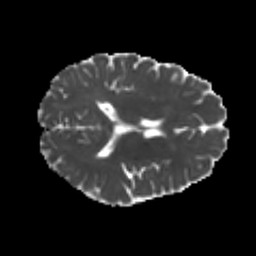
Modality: MD
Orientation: axial
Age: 18
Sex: female
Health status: healthy
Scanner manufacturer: philips
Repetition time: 7.386 s
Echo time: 0.08599 s